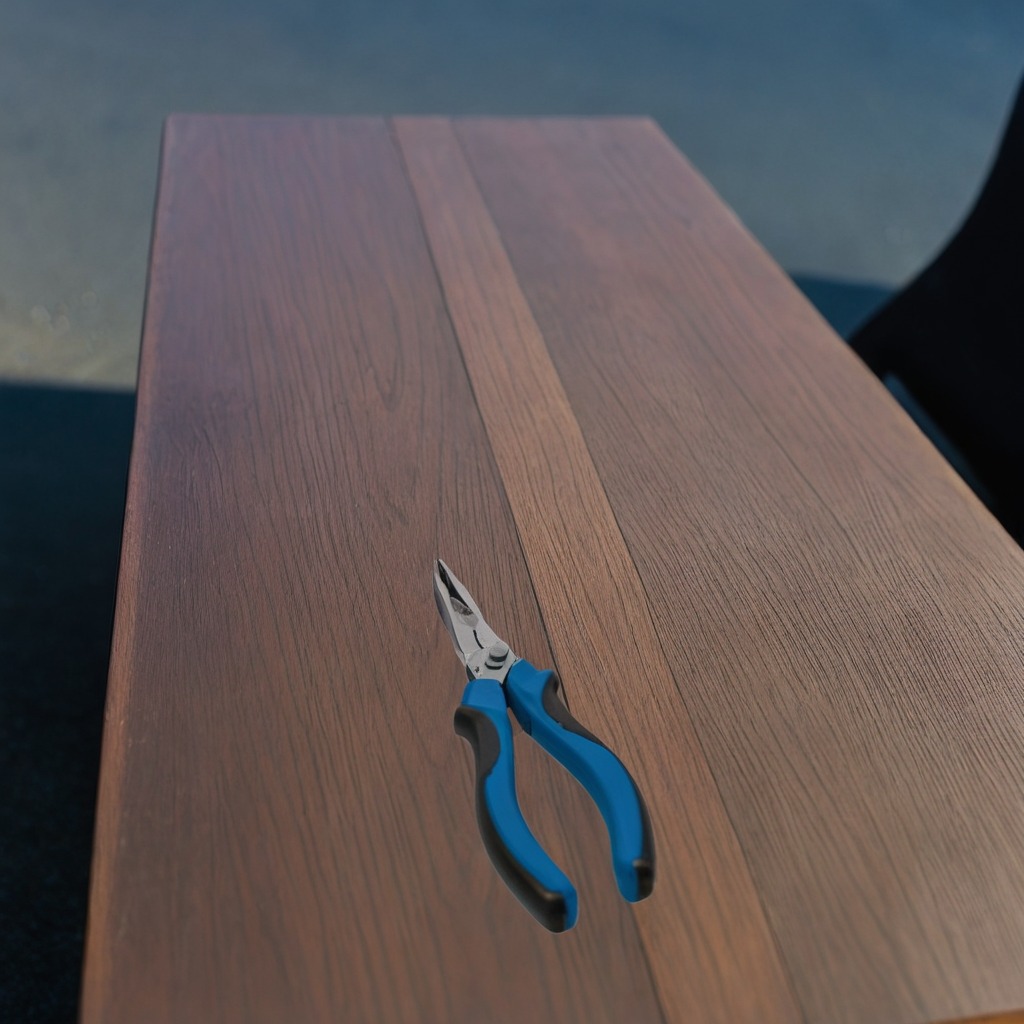
A plier is lying on the table.